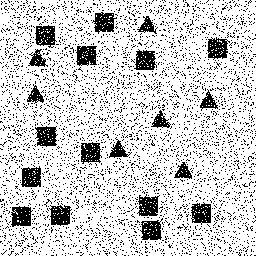
Squares: 13
Triangles: 7
Stars: 0
Total shapes: 20